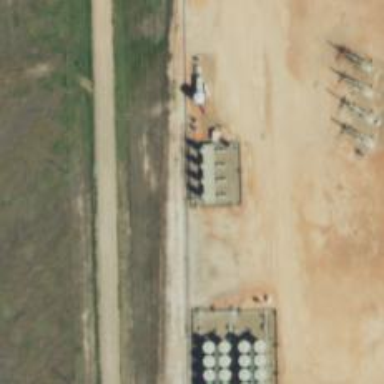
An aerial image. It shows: Storage tank that is man-made.